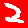
Digit: 2